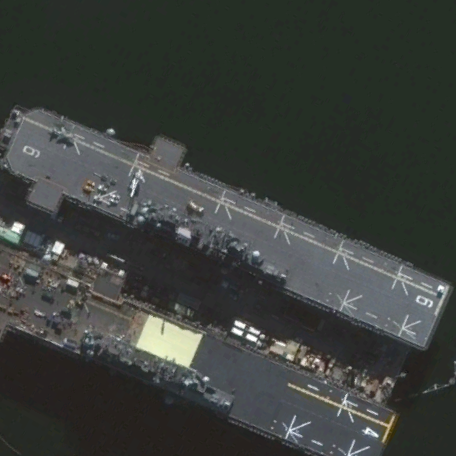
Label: assault